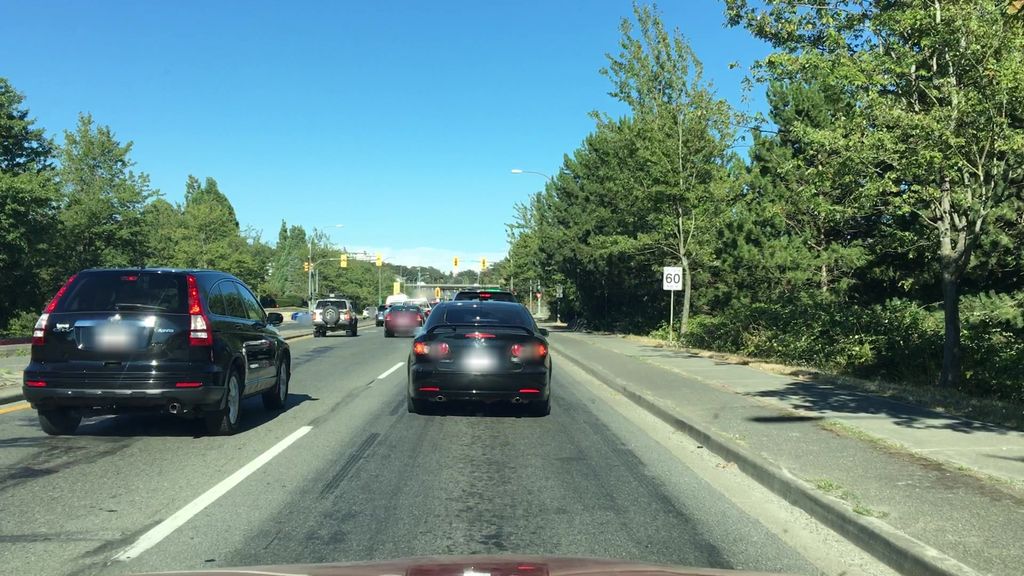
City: victoria